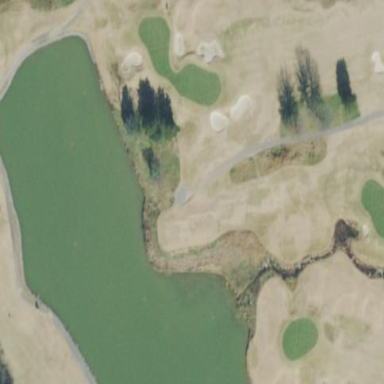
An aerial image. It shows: Natural pond serving as water hazard on golf course.